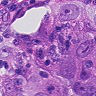
Metastatic tissue present: yes